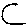
Label: moon